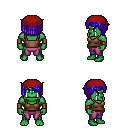
a pixel art fantasy rpg character, male body template, orc, green skin, brown pirate shirt, magenta pants, blue pageboy hairstyle, red bandana, leather bracers, four views (front, back, left, right), 2x2 character sprite sheet, small pixel art, hard edges, no anti-aliasing